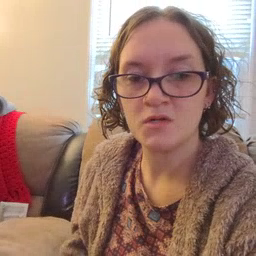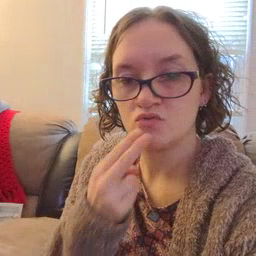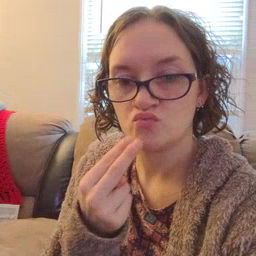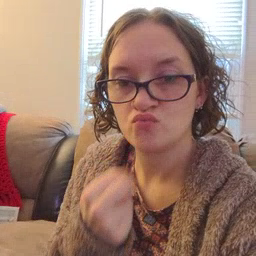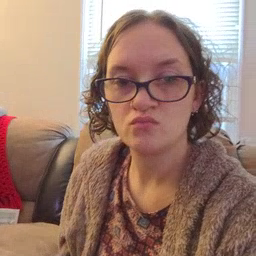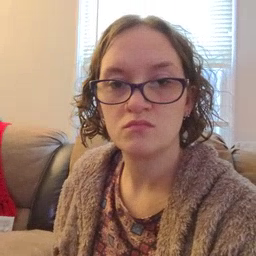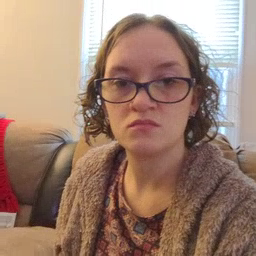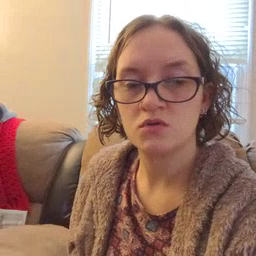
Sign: cute